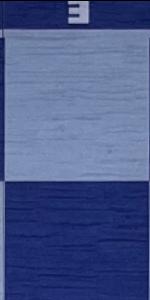
Label: Empty